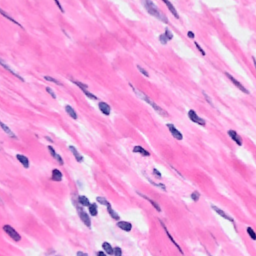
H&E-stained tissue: Breast